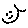
Label: smiley face